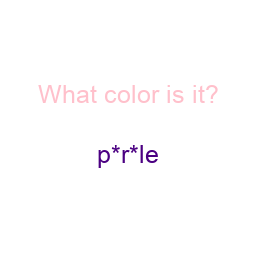
Color: indigo
Color name shown: purple
Background color: white
Question text color: pink